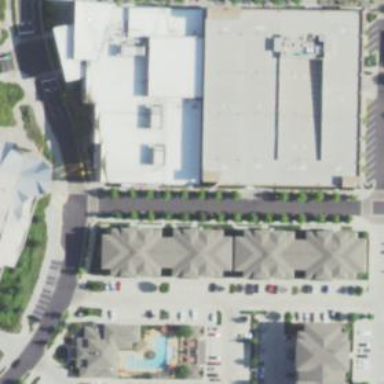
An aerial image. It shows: Multi-storey parking building.